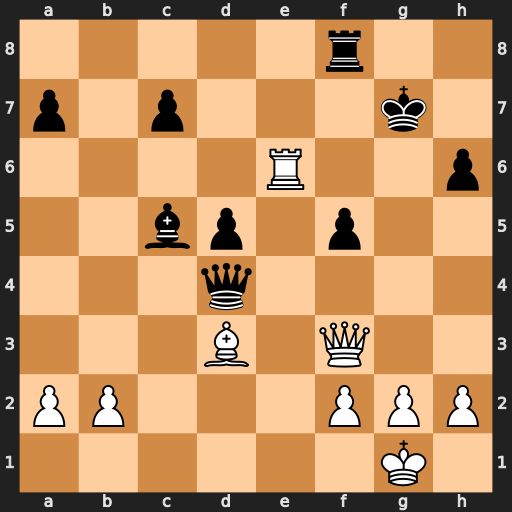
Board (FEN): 5r2/p1p3k1/4R2p/2bp1p2/3q4/3B1Q2/PP3PPP/6K1
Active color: w
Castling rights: -
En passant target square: -
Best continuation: Qg3+